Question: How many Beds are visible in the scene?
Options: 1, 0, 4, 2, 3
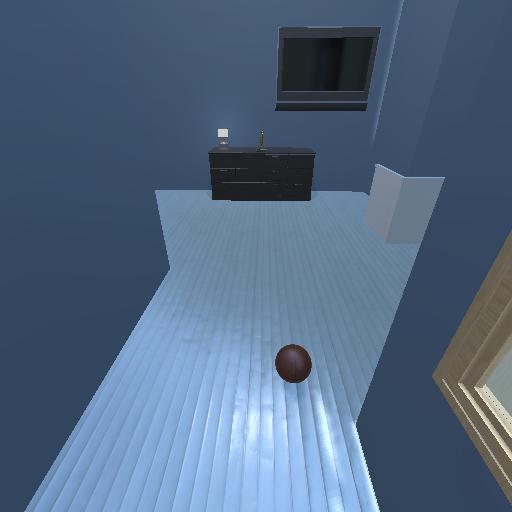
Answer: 1